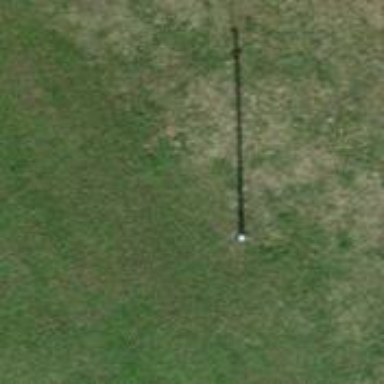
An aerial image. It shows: Power pole.